Question: I am stuck in a condition that I can't keep the sub layout faded after using the fade animation
'''
FrameLayout mapLayout = (FrameLayout)findViewById(R.id.mapLayout);
Animation fadeAnim = AnimationUtils.loadAnimation(this, android.R.anim.fade_out);
mapLayout.startAnimation(fadeAnim);
'''
Please guide how can I achieve this in android. This animation and shaded effect occurs when I click the 'Pause' Button and to reverse the effect I will press the 'Resume' Button(Sorry I made the image with 'Pause' button in shaded view, in actual it is 'Resume')

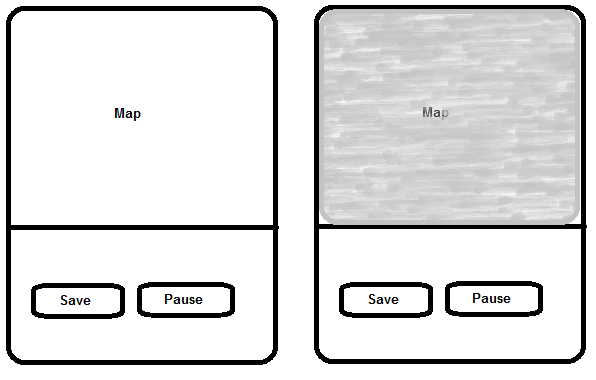
Answer: Both above answers helped me in solving the issue, but both answers weren't the actual solution to my problem. The solution I made is
I defined two animations according to my need
'''
Animation fadeOut = new AlphaAnimation(0f,0.5f);
Animation fadeIn = new AlphaAnimation(0.5f,1f);
fadeOut.setFillAfter(true);
fadeIn.setFillAfter(true);
'''
When I clicked 'Pause' button I executed following line
'''
mapLayout.startAnimation(fadeOut);
'''
Then to resume from paused state, I executed following line
'''
mapLayout.startAnimation(fadeIn);
'''
Thanks Simon and Deepak!